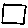
Label: square